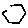
Label: hexagon